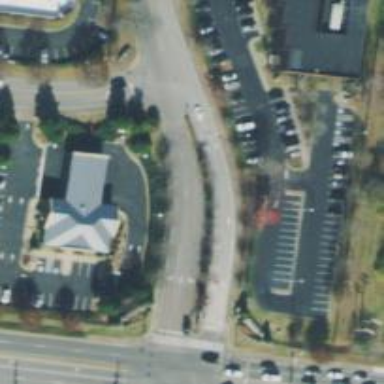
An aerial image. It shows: Unclassified road bordered by retail establishments.